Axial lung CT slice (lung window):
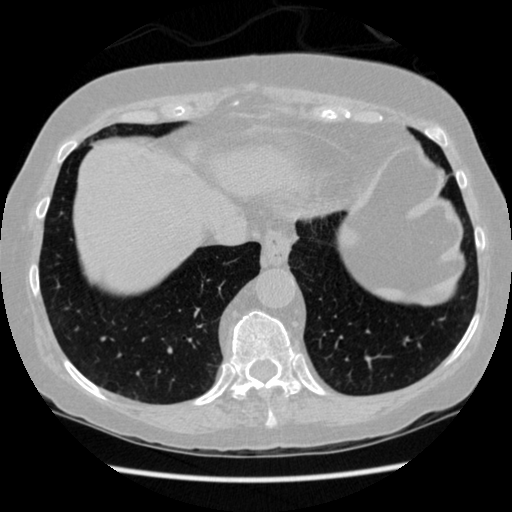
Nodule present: no